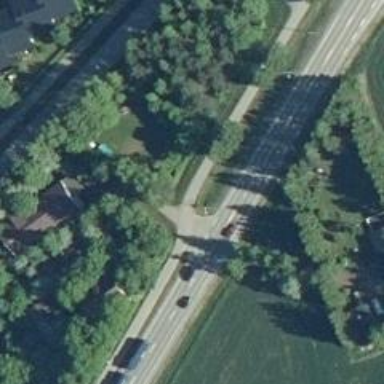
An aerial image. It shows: Asphalt cycleway.